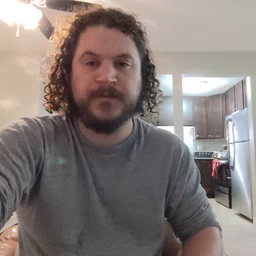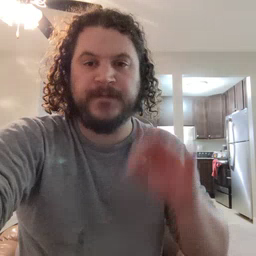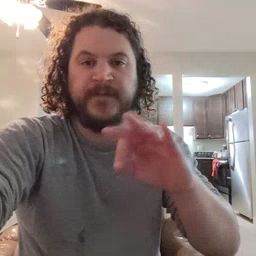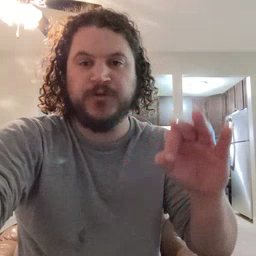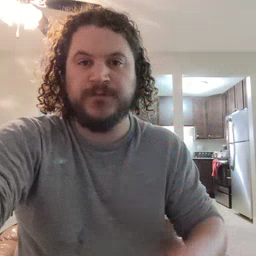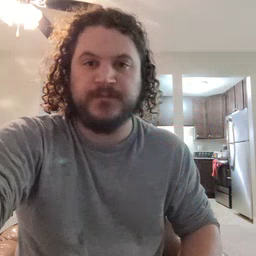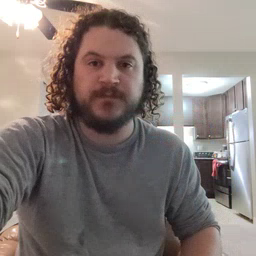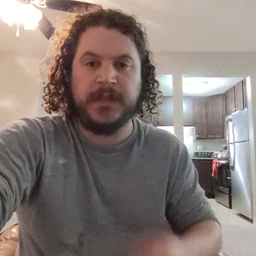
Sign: frenchfries